Aerial crown-view tile of a tropical tree (Barro Colorado Island, Panama), acquired 20250414:
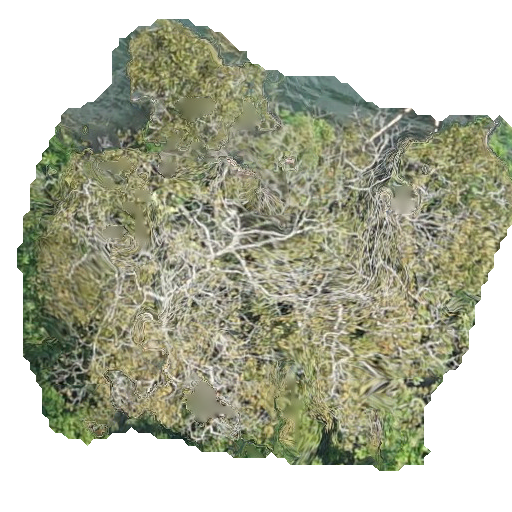
Species: Dipteryx oleifera
GBIF accepted scientific name: Dipteryx oleifera
Crown area: 244.951 m²